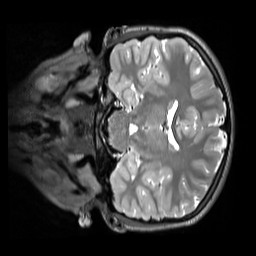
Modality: T2w
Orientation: coronal
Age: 11
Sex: male
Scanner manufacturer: siemens
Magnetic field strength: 3 T
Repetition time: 3.2 s
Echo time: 0.408 s